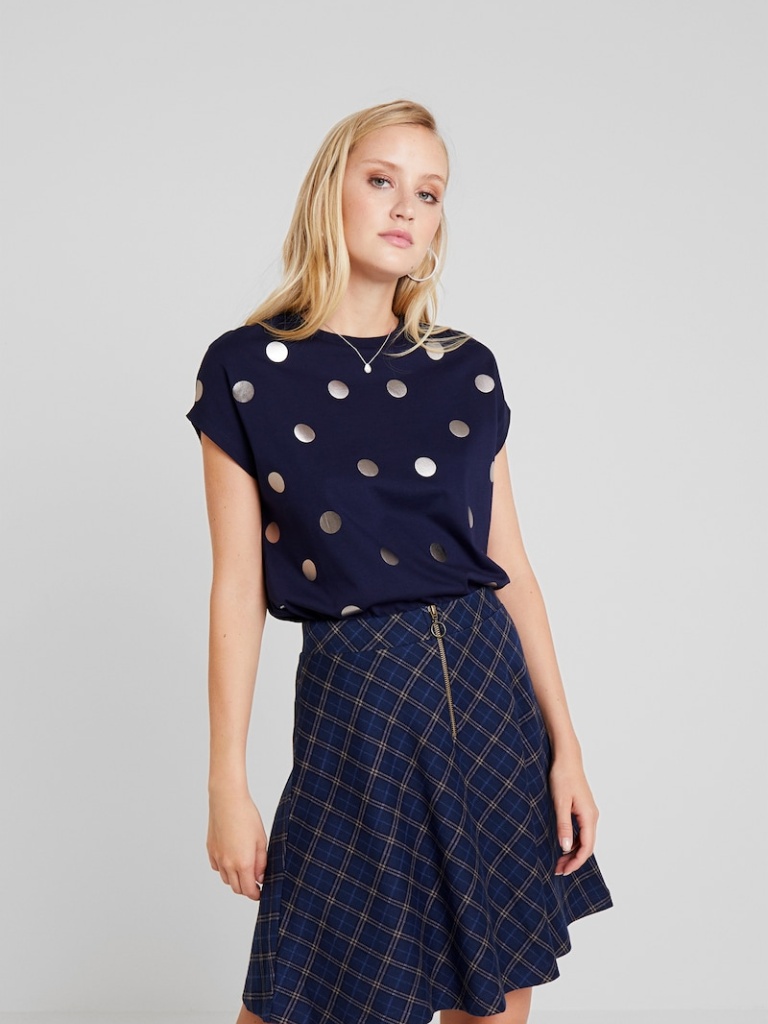
cotton relaxed short sleeve hip length Untucked crew t-shirt